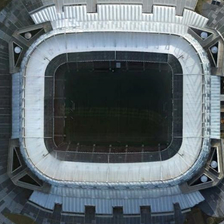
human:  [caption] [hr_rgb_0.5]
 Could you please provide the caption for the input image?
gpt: a playground is in a large white rectangular stadium .

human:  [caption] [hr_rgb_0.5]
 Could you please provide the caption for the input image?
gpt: a playground is in a large white rectangular stadium .

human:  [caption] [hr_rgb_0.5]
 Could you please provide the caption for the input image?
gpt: a playground is in a large white rectangular stadium .

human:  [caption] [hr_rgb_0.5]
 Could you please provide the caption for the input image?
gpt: a playground is in a large white rectangular stadium .

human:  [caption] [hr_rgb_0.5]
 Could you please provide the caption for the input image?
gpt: a playground is in a large white rectangular stadium .